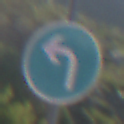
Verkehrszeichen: VorgeschriebeneFahrtrichtungLinks
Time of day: MorningAfternoon
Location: Outdoor (Nature)
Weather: Clear
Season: NotSpecified
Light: Natural